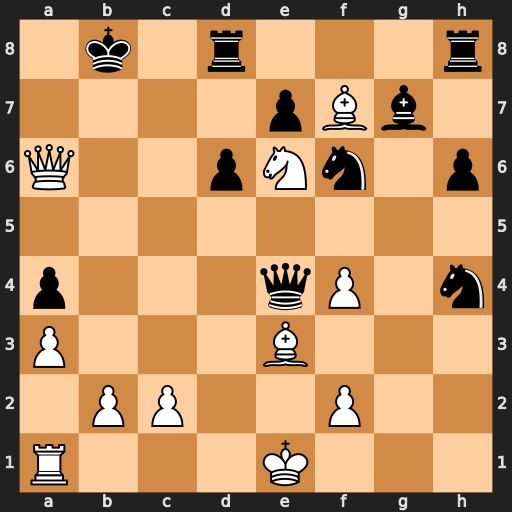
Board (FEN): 1k1r3r/4pBb1/Q2pNn1p/8/p3qP1n/P3B3/1PP2P2/R3K3
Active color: w
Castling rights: Q
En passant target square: -
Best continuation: Qa7+ Kc8 Qc7#